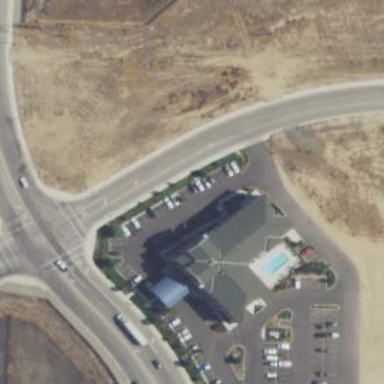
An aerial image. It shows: Commercial building.